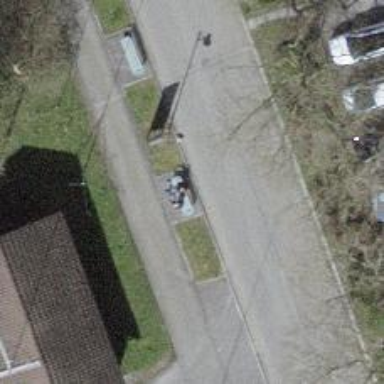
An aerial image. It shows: Bench for seating.